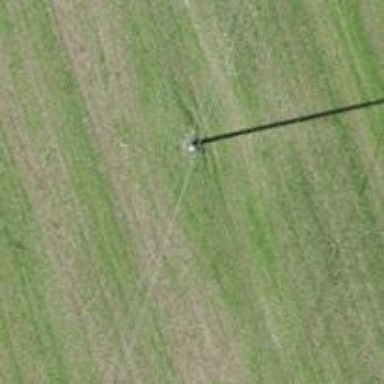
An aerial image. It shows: Power pole.